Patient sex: M
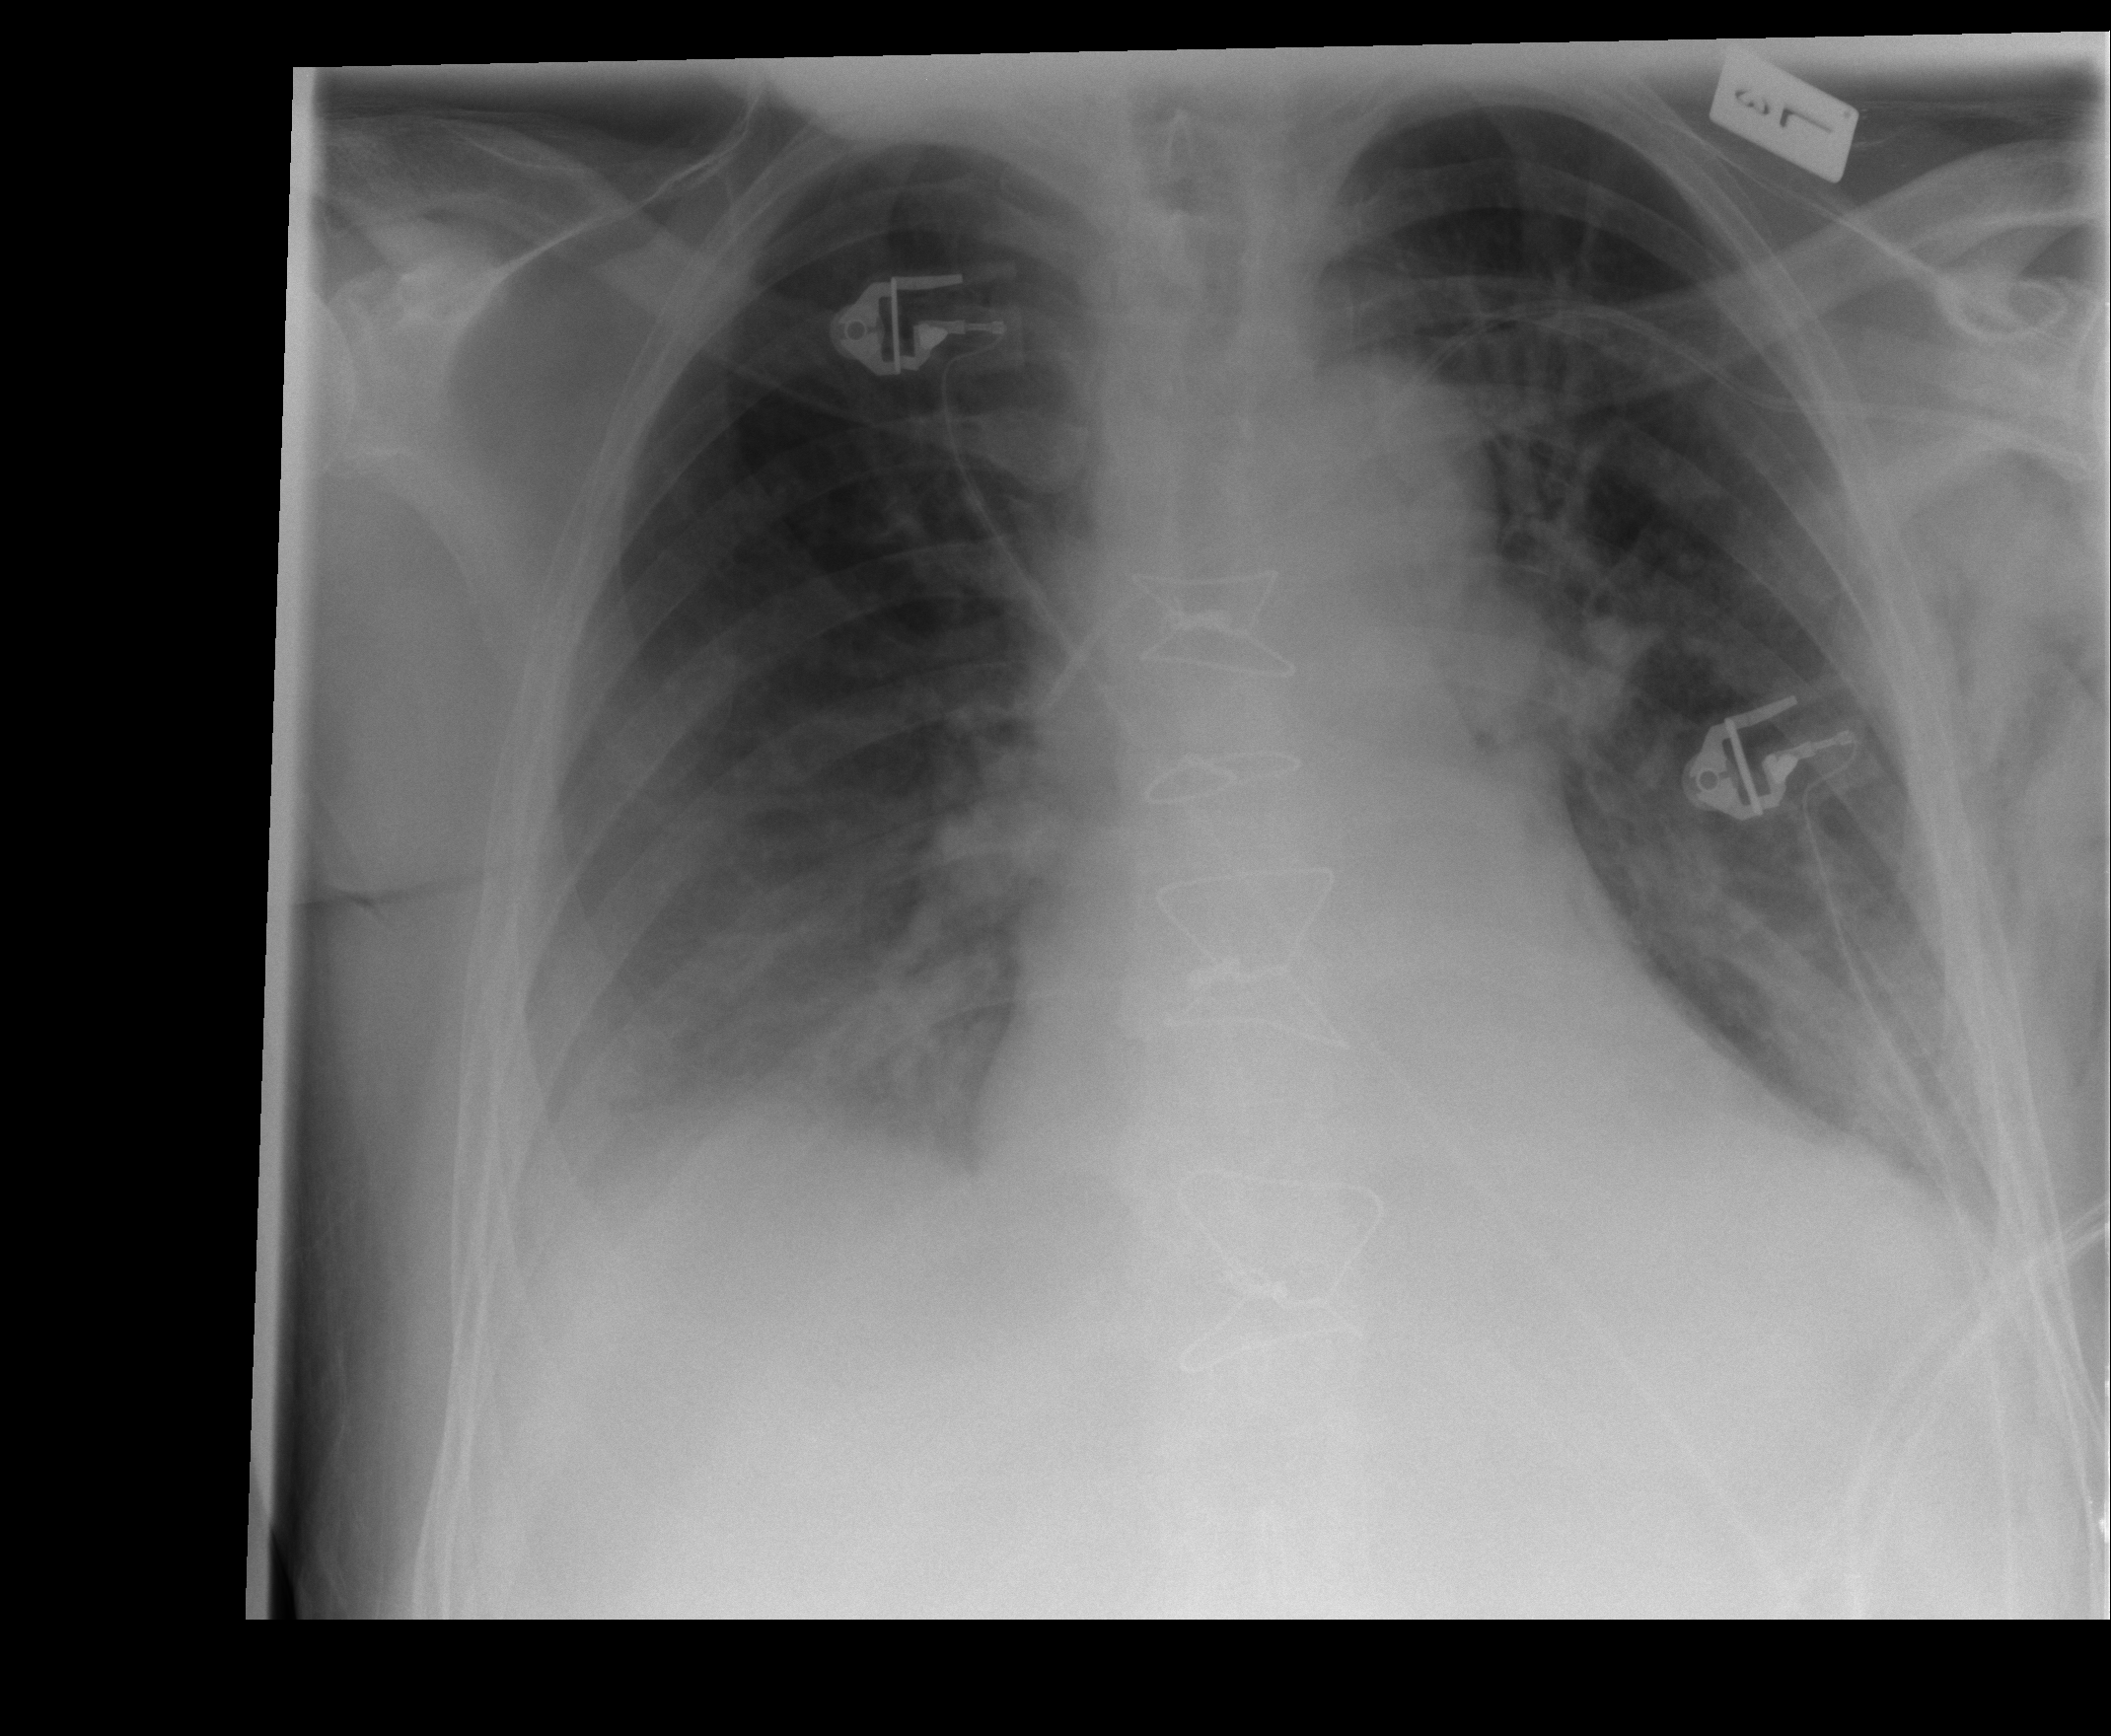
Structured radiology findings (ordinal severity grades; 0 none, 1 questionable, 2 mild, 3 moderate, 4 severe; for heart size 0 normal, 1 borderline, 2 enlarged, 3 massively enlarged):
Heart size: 2
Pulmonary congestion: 1
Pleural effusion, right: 2
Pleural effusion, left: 1
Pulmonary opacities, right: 2
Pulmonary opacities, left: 2
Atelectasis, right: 2
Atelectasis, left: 2